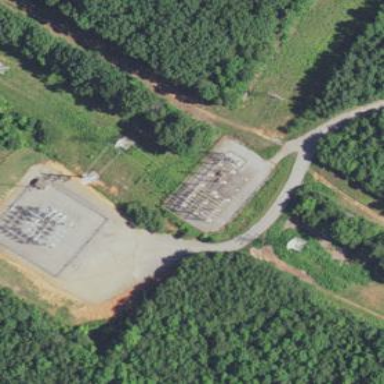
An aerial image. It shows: Substation for switching power equipment surrounded by fence.